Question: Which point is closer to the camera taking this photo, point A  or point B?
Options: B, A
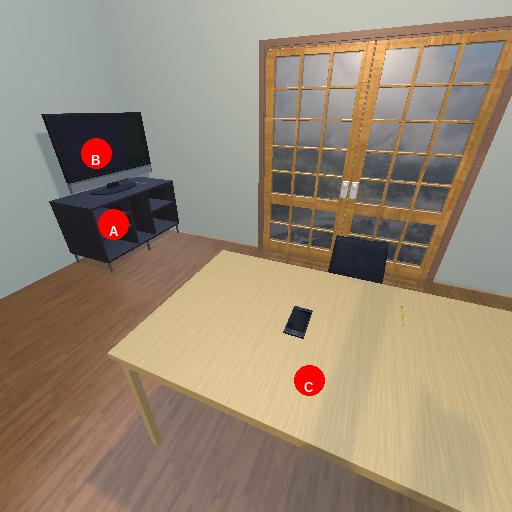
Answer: B